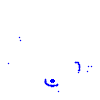
Particle: pion